Question: In Oracle how do I find Cars which must have Feature1 and have at lest, one out of Feature2 or Feature3. Sample table and expected result should look like below screenshot. Thanks Kiran
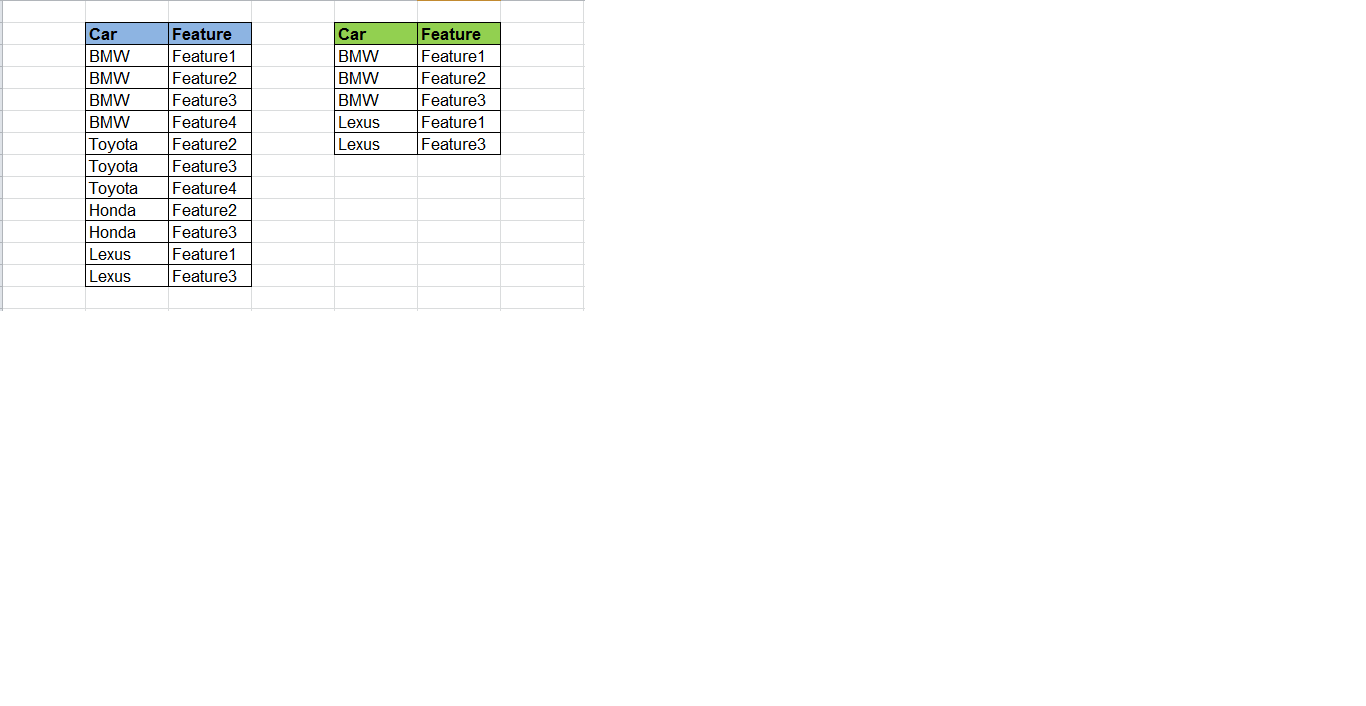
Answer: This should work:
'''
select t1.car, t1.feature
from yourtable t1
inner join
( -- inner select returns the cars with the Feature1 and Feature2 or Feature3
select car, feature
from yourtable
where feature = 'Feature1'
and exists (select car
from yourtable
where feature in ('Feature2', 'Feature3'))
) t2
on t1.car = t2.car
where t1.feature in ('Feature1', 'Feature2', 'Feature3') -- this excludes any other features
'''
# see SQL Fiddle with Demo